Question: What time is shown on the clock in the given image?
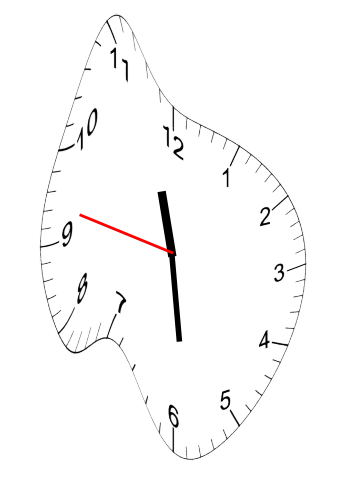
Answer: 11:28:47